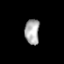
Tissue: prostate
Cell type: T cells
Senescence score: 0.3355
Nuclear area (px): 358
Mean DAPI intensity: 173.838